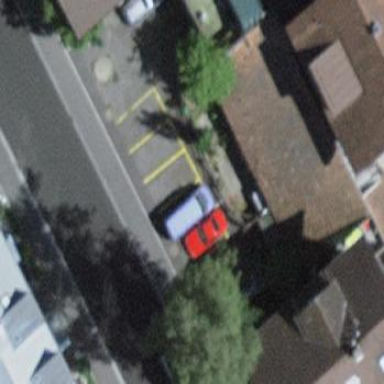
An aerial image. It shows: Street side parking area.